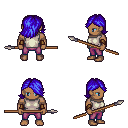
a pixel art fantasy rpg character, male body template, human, dark skin, white sleeveless shirt, magenta pants, blue swoop hairstyle, leather bracers, spear, four views (front, back, left, right), 2x2 character sprite sheet, small pixel art, hard edges, no anti-aliasing